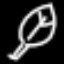
Label: leaf